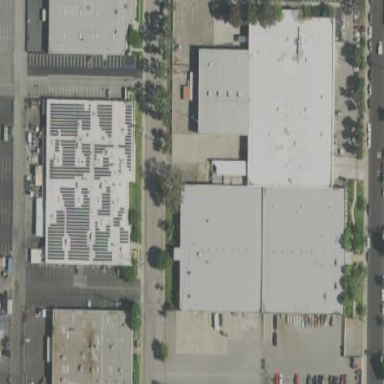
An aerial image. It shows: Industrial building.